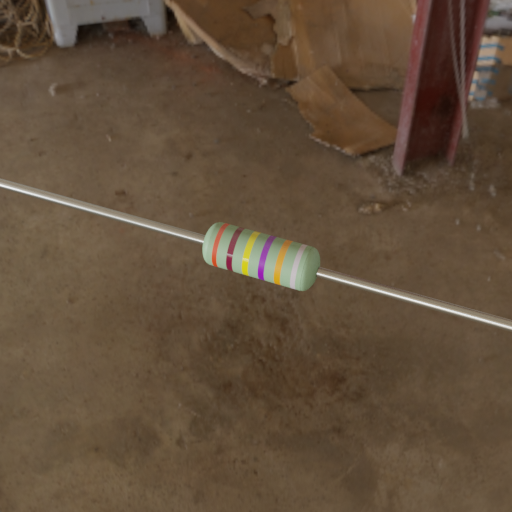
Resistor colour bands (in order): red, brown, yellow, violet, orange, silver